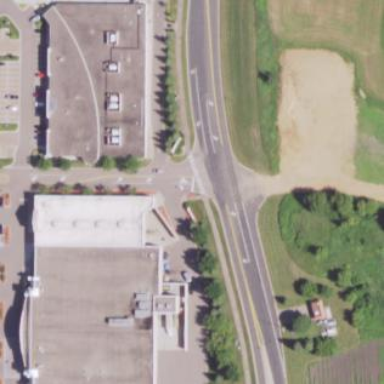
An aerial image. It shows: Supermarket building.